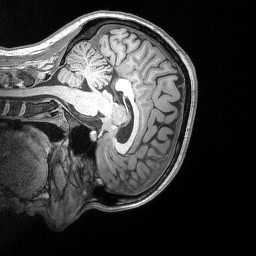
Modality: T1w
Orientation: sagittal
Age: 27
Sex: female
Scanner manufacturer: siemens
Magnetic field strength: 3 T
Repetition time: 2.53 s
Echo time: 0.00164 s